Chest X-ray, PA view. Patient: 63 years old, sex M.
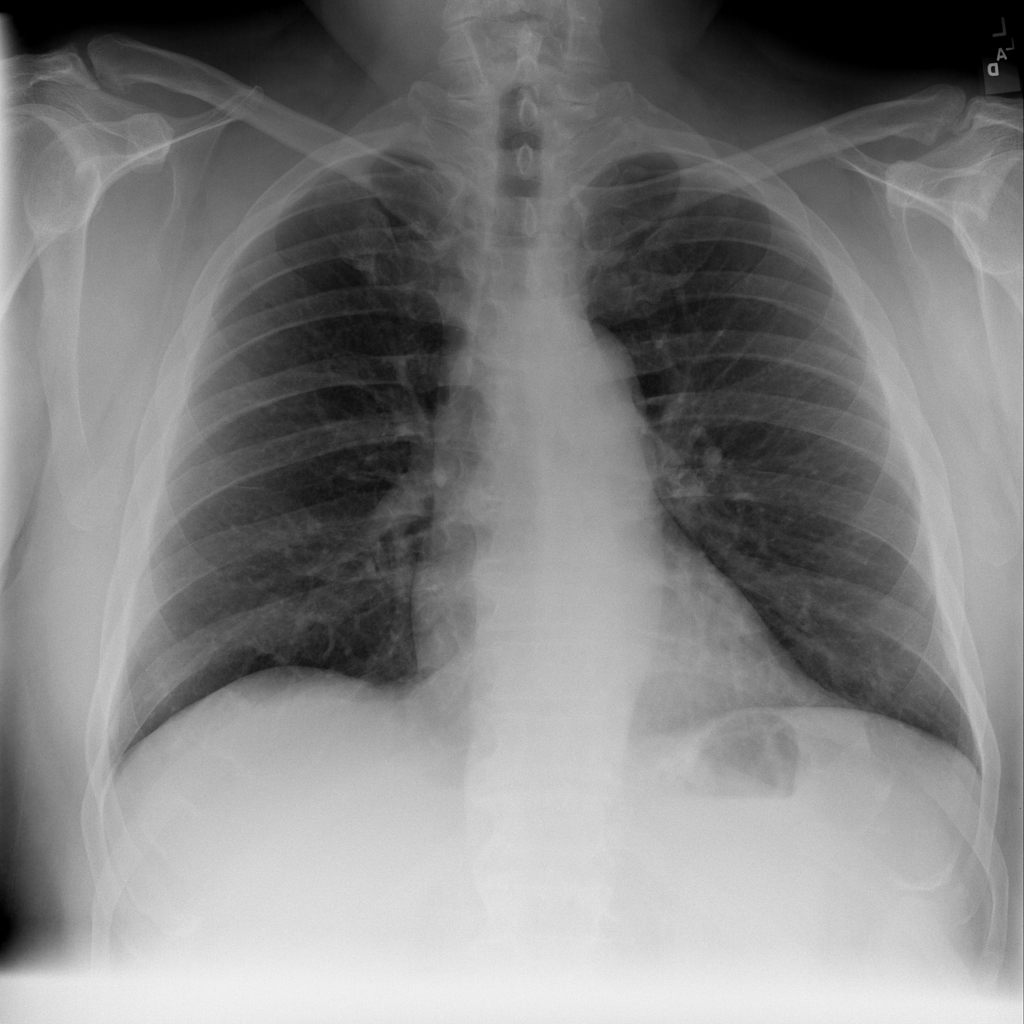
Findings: No Finding